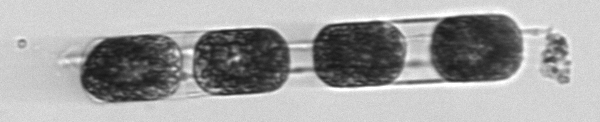
Label: Hemiaulus